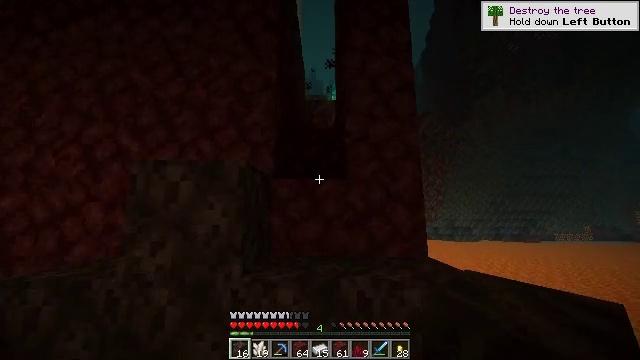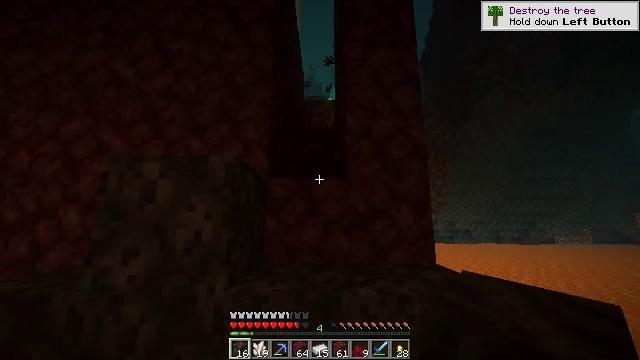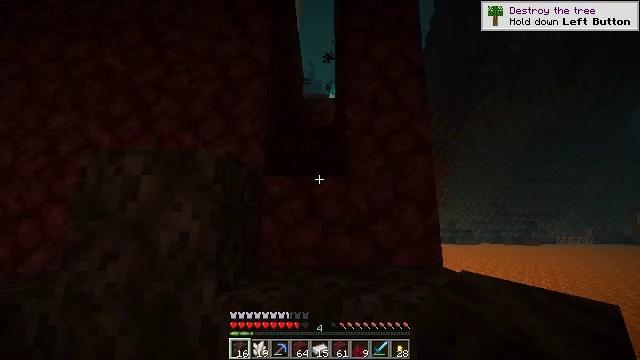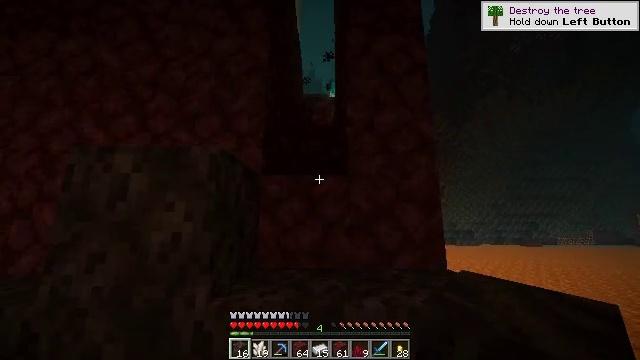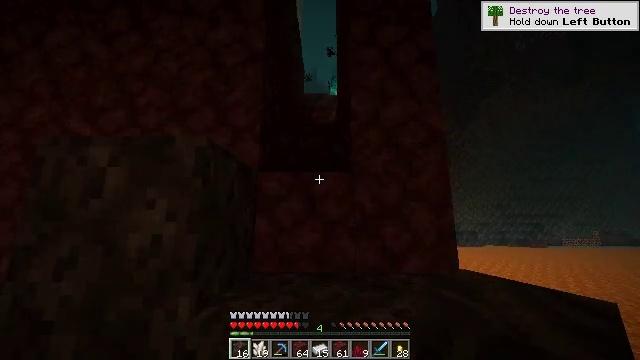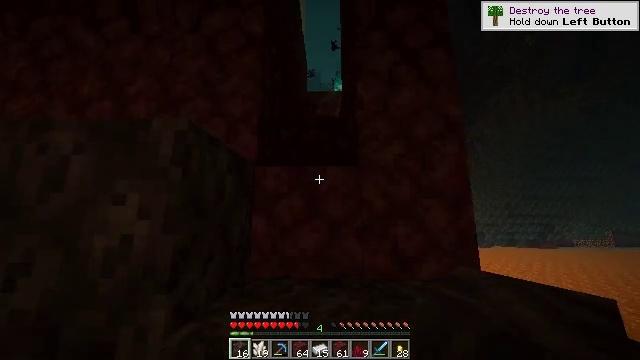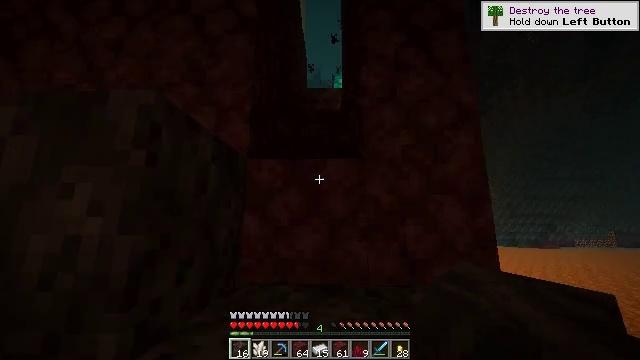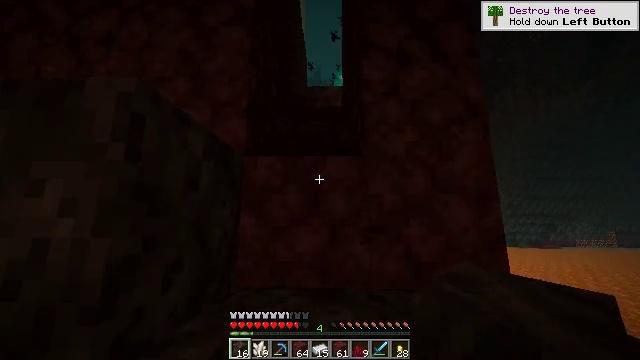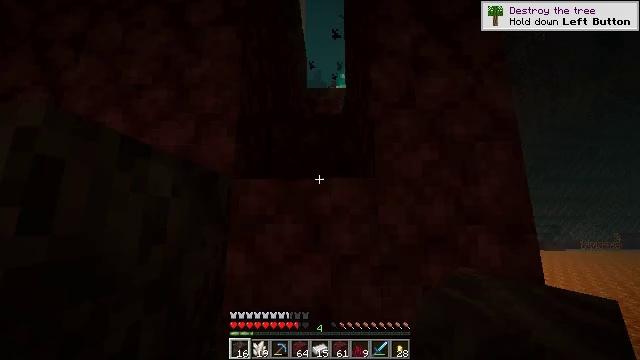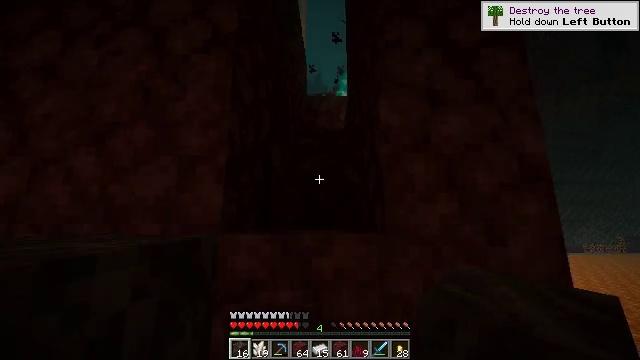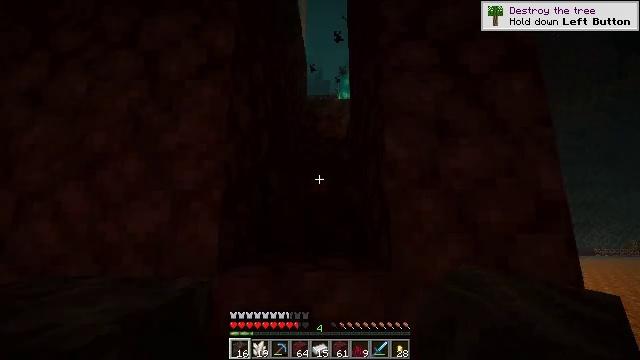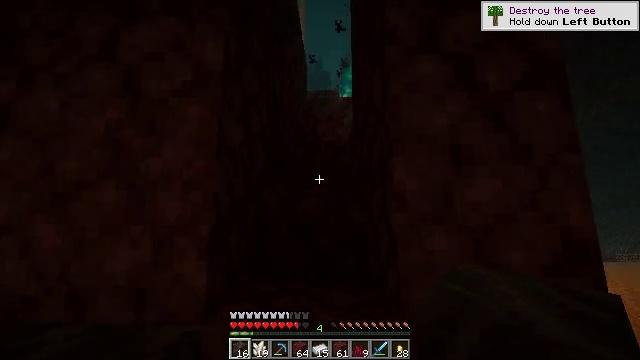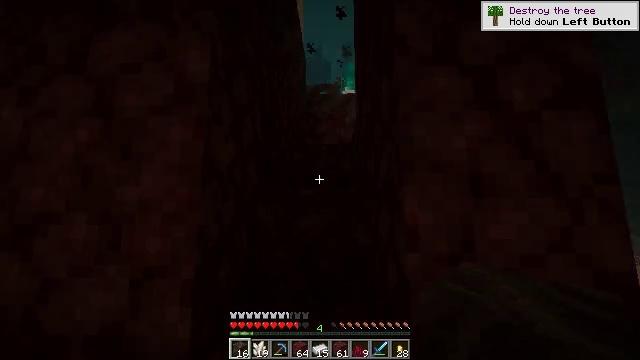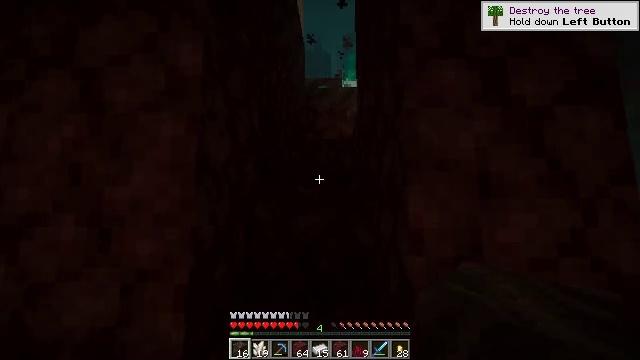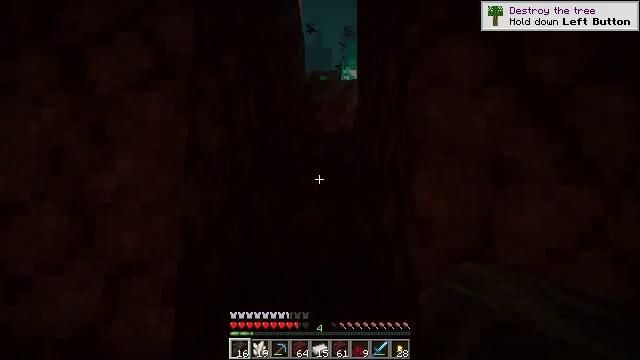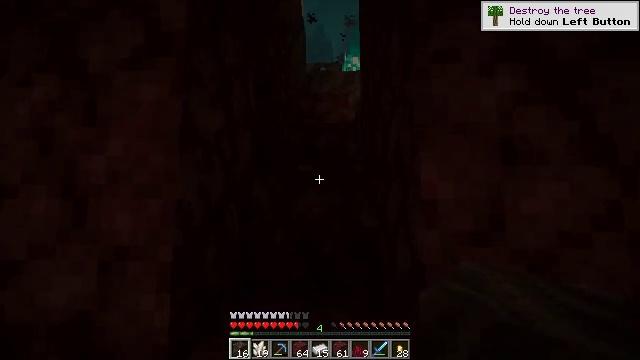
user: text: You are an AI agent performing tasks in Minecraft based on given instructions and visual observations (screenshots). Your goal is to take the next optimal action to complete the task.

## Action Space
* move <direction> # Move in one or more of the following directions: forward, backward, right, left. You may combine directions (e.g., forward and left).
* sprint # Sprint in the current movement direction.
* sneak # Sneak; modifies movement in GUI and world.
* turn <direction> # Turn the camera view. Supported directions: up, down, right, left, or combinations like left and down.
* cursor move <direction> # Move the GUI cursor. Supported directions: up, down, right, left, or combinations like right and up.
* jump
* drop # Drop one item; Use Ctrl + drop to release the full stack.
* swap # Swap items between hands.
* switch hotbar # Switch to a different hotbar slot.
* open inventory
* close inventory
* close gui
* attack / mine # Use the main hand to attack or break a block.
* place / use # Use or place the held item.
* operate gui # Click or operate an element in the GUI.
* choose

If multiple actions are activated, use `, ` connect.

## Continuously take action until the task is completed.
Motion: motion action
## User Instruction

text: Extinguish the soul fire.
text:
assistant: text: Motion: move forward
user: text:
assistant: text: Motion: move forward
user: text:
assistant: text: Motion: move forward
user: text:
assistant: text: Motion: move forward
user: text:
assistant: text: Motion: move forward, turn left
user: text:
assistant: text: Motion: move forward
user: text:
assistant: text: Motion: move forward
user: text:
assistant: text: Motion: move forward, jump
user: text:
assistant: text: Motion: move forward, jump
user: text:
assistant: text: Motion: move forward, jump
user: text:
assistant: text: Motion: move forward, jump
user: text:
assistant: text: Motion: move forward, jump
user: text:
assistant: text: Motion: move forward, turn down, jump
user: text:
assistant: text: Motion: move forward, jump
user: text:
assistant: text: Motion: move forward, sprint, turn down, jump
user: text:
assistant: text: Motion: move forward, sprint, jump
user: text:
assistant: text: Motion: move forward, sprint, jump
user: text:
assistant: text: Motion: move forward, sprint, jump
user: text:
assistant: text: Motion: move forward, sprint, jump
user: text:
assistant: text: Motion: move forward, jump
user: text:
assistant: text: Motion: move forward, jump
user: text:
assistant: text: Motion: move forward, jump
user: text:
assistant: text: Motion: move forward, jump
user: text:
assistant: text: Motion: move forward, jump
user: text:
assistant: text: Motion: move forward, jump
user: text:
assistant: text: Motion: move forward, jump
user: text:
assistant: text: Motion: move forward, sprint, jump
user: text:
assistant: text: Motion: move forward, sprint, jump
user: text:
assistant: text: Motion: move forward, sprint, turn right and down, jump
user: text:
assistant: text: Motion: move forward, sprint, turn right and down, jump